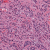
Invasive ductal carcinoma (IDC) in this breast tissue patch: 1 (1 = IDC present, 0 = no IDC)